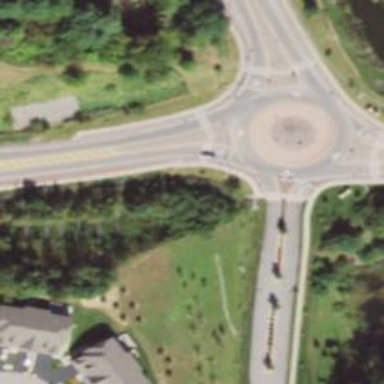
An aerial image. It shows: Primary highway intersecting roundabout.